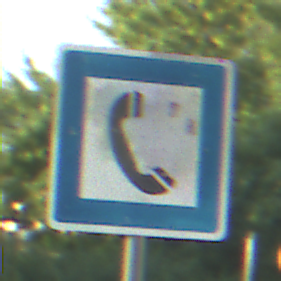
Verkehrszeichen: Fernsprecher
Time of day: SunriseSunset
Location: Outdoor (Suburban)
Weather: PartlyCloudy
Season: NotSpecified
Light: Natural